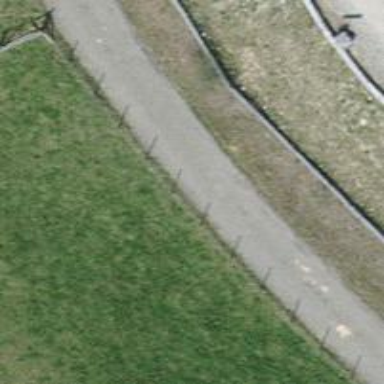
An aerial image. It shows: Gravel track.